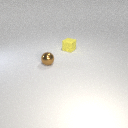
small brown metal sphere in front of small yellow rubber cube